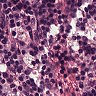
Metastatic tissue present: no